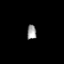
Tissue: lung
Cell type: T cells
Senescence score: 0.2316
Nuclear area (px): 133
Mean DAPI intensity: 153.947